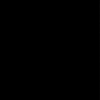
Label: dusty